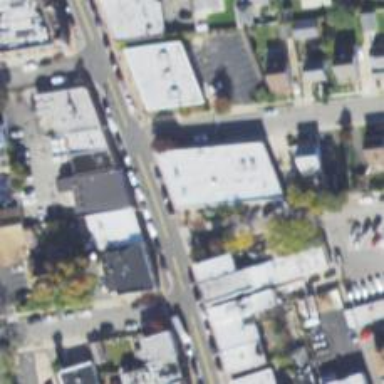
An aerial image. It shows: Clinic.